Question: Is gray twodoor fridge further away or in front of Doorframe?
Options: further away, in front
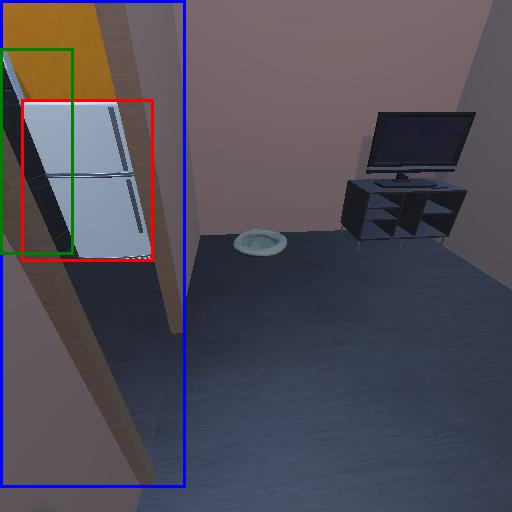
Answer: further away